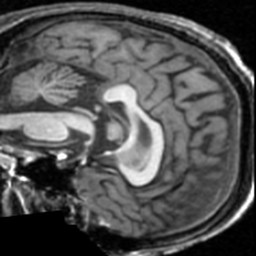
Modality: T1w
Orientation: sagittal
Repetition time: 0.008948 s
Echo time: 0.001784 s